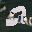
Label: 2